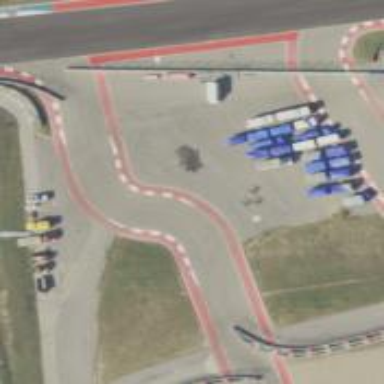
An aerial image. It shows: Asphalt raceway designed for motor sports.